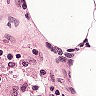
Metastatic tissue present: no